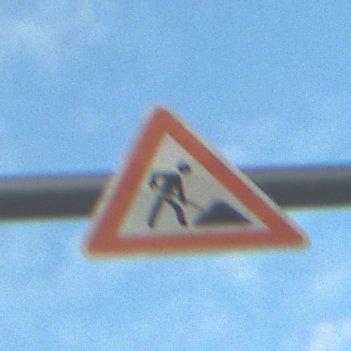
Verkehrszeichen: Arbeitsstelle
Umgebung: Outdoor, RoadRail
Tageszeit: SunriseSunset
Wetter: PartlyCloudy
Licht: Natural
Jahreszeit: NotSpecified
Kontrast: MediumContrast